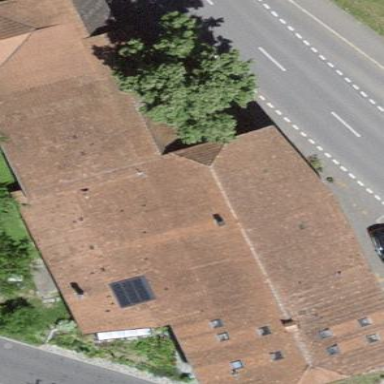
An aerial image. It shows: Farm building.